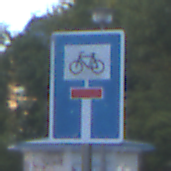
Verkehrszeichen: SackgasseRadverkehrDurchlaessig
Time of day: SunriseSunset
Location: Outdoor (Urban)
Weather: Clear
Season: NotSpecified
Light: Natural